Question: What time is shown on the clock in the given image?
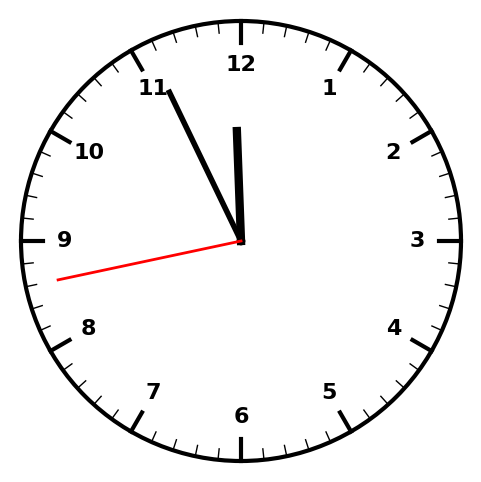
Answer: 11:55:43